Question: I have a very basic layout done with Twitter Bootstrap:
'''
<body>
<div class="container">
<!-- Navbar -->
<div class="navbar">
<div class="navbar-inner">
...
</div>
</div>
<!-- Carousel -->
<div class="row">
<div class="span12">
<div id="myCarousel" class="carousel slide" >
...
</div>
</div>
</div>
<!-- the content -->
<section id="first_sect">
<div class="row alpha07">
<div class="span12">
<h1>header</h1>
<p>Lorem ipsum dolor sit amet...</p>
</div>
</div>
</section>
<!-- whitespace row -->
<div class="row alpha07">
<div class="span12">
&nbsp;
</div>
</div>
<!-- adress footer -->
<section id="adress section">
<div class="row alpha07">...
</div>
</section>
<!-- End of Bootstrap Container -->
</div>
</body>
'''
And i have a row horizontal alignment and width problem, picture tells this better:

- -
Bootstrap is out-of-box no changes made.
Page code: <URL>
Twitter bootstrap version 2.2.2
is this somekind of bug or am i just missing some wrapping html elements or changes to .less variables?
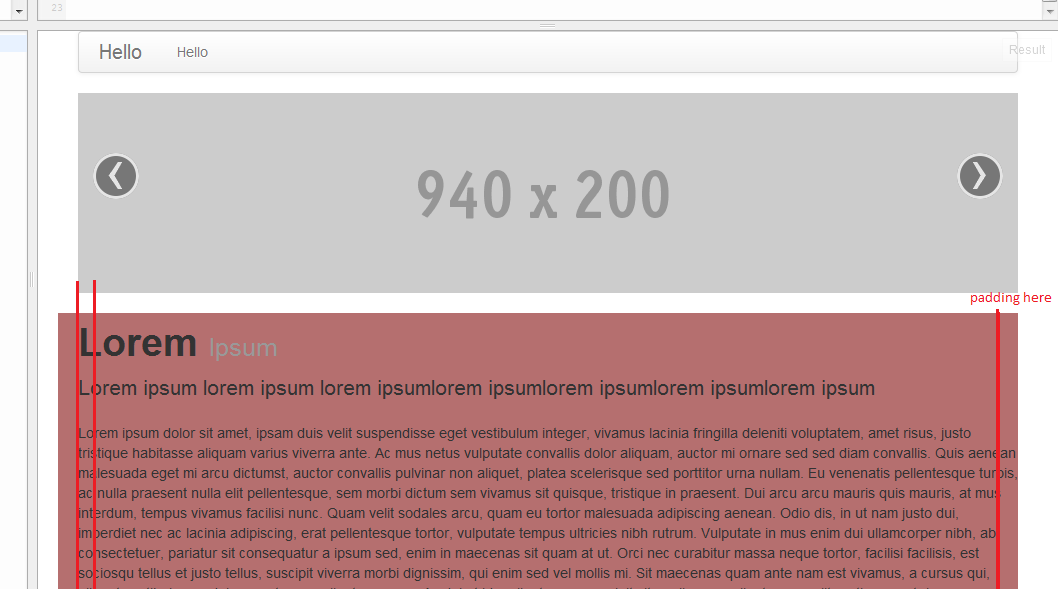
Answer: This is working as expected as far as I can see. Add an inner wrapping div for the content area and apply your css to that.
'''
.inner {
padding: 2em;
background: rgba(150, 50, 50, 0.7);
}
'''
Here is a fork: <URL>.